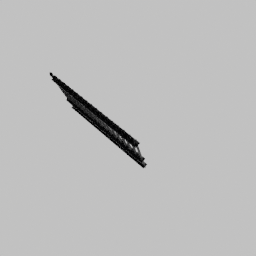
Label: architecture